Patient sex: M
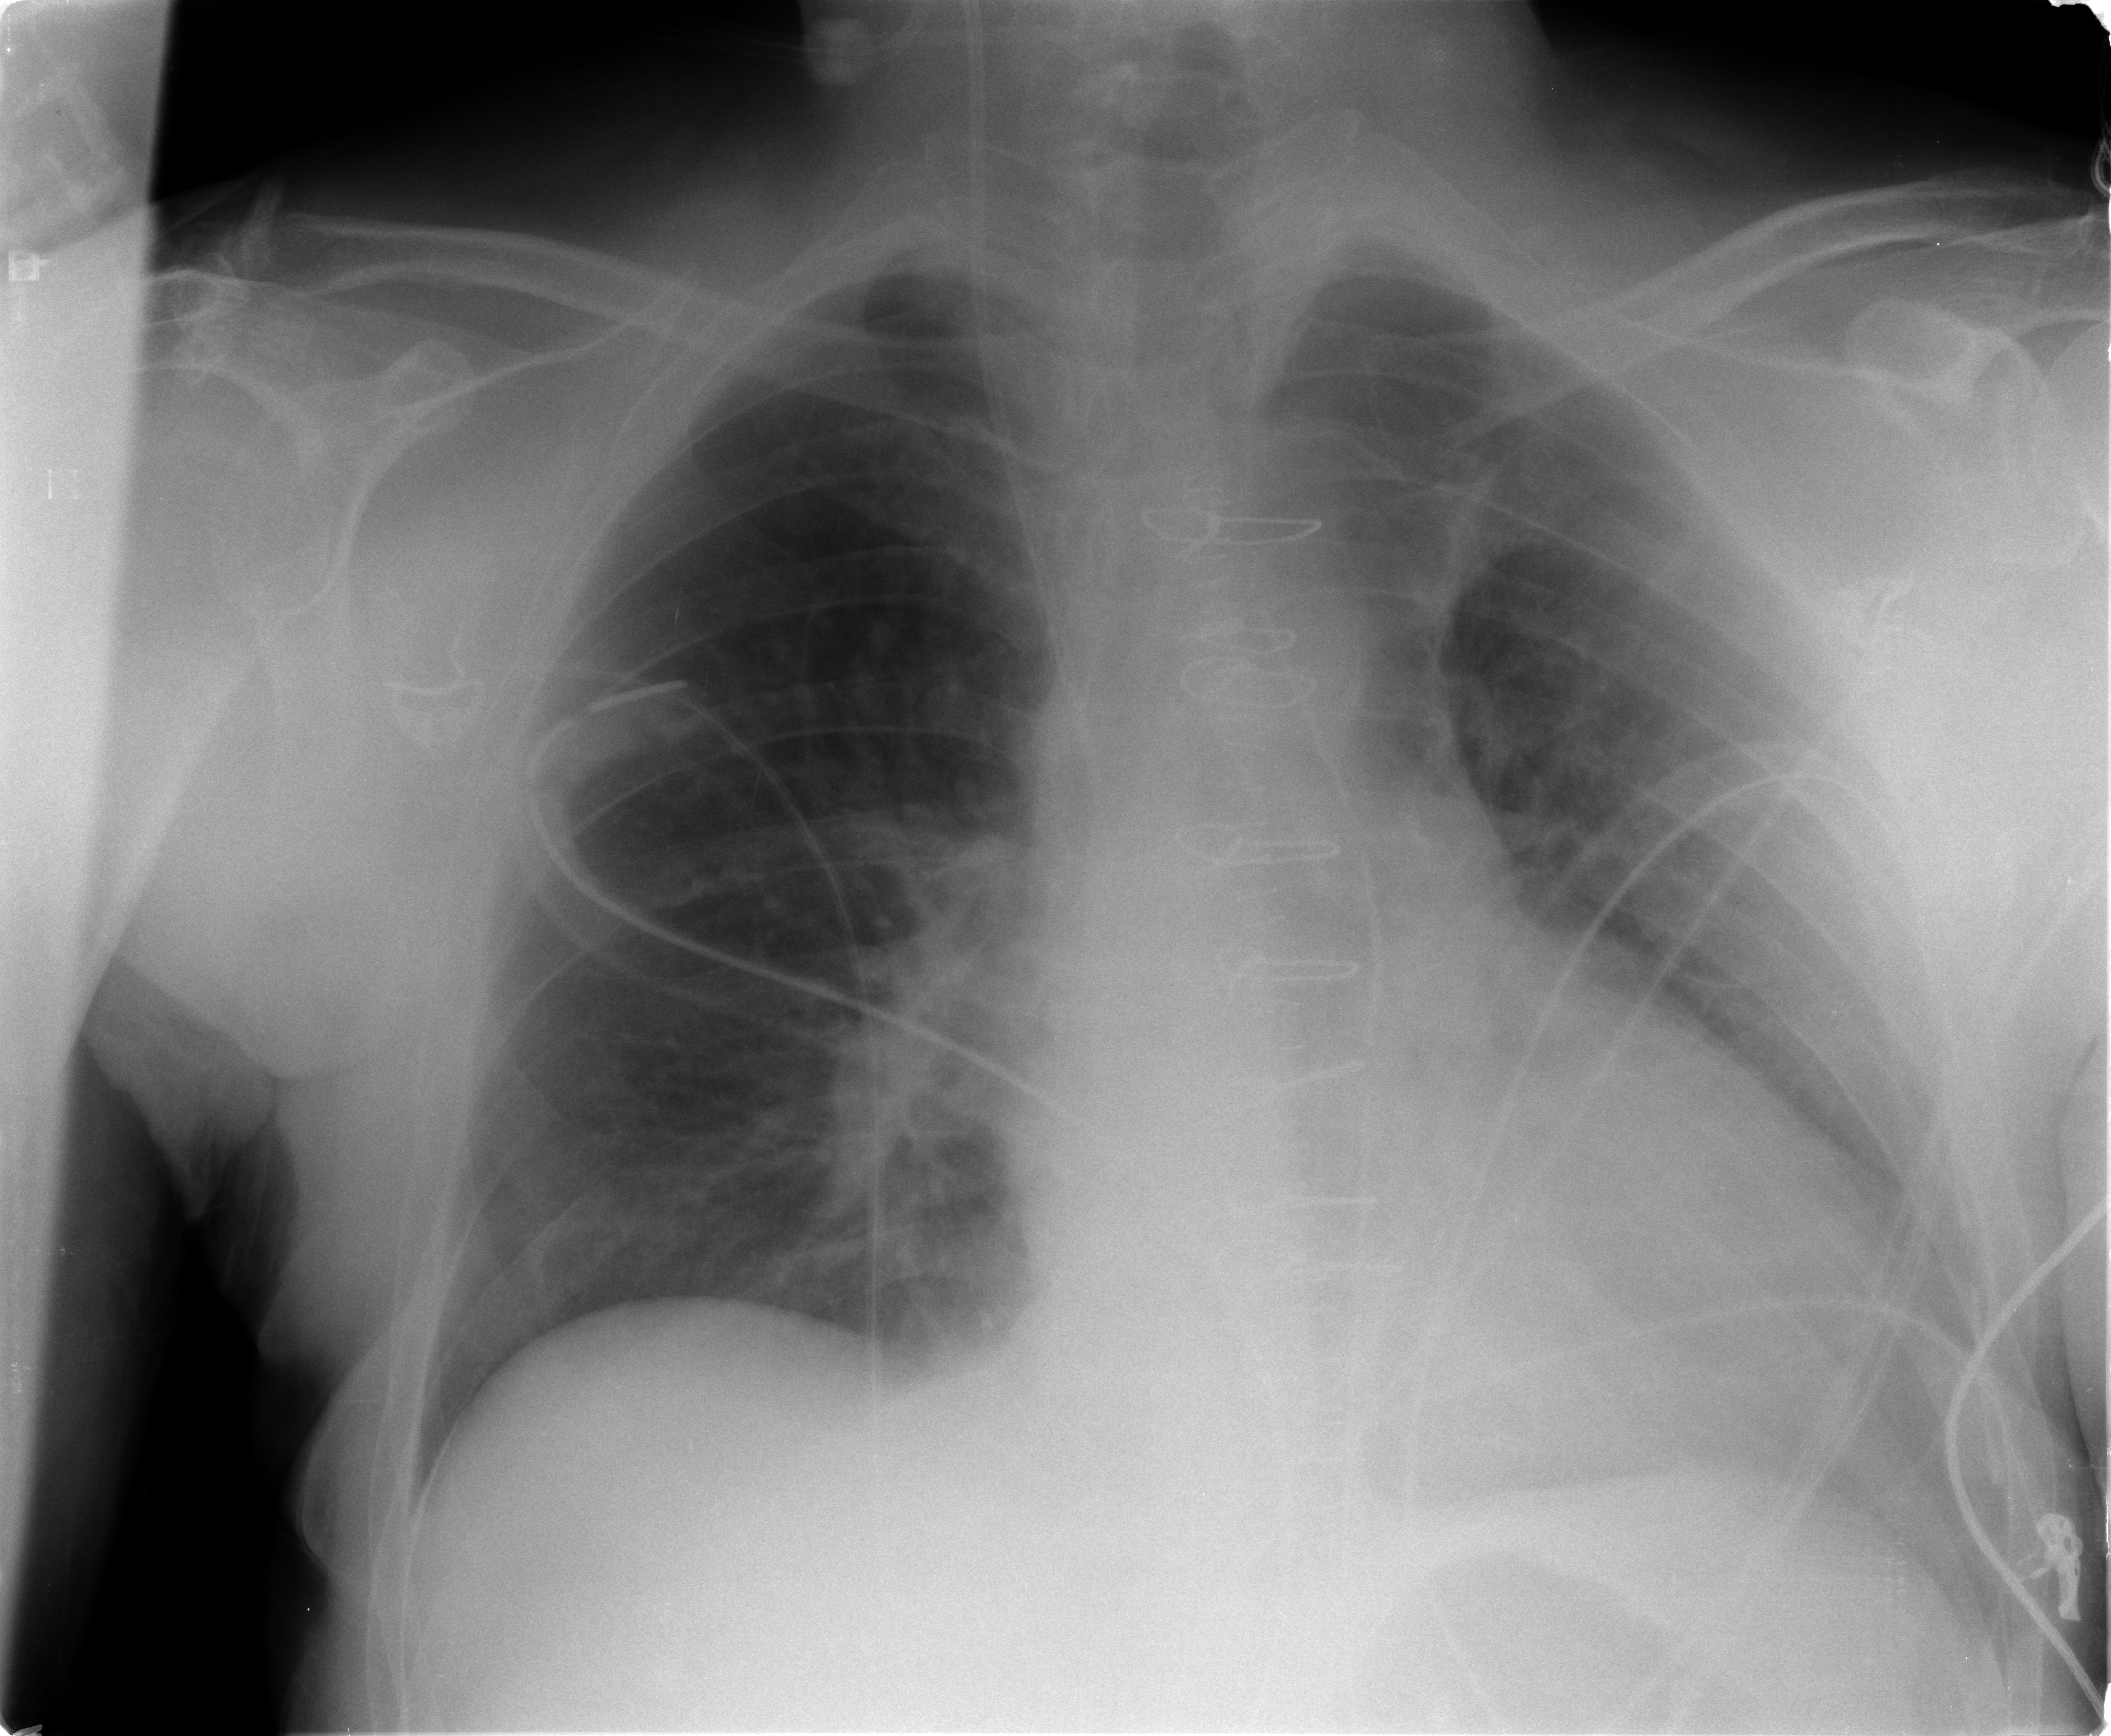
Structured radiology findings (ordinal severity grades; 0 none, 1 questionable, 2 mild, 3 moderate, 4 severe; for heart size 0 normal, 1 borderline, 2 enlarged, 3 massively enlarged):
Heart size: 2
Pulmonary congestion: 2
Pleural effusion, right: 0
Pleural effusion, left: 2
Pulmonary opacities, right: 0
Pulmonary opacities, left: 0
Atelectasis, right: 2
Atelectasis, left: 2